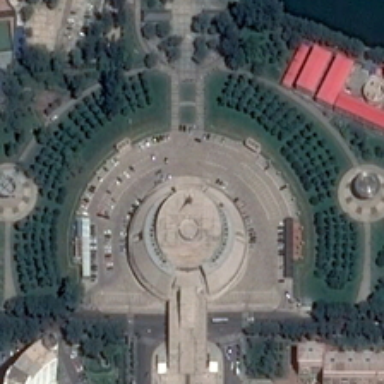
Some dark green trees besides the half circle road .